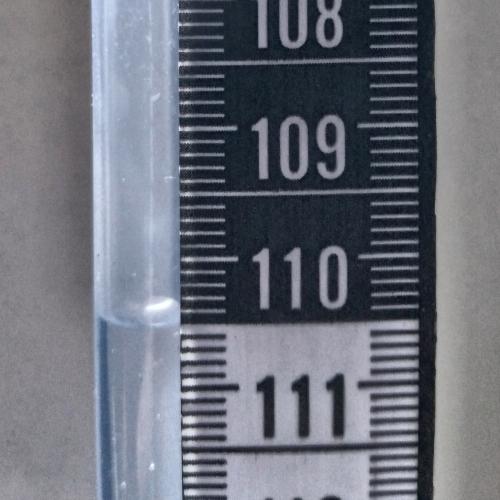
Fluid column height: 110.5 cm